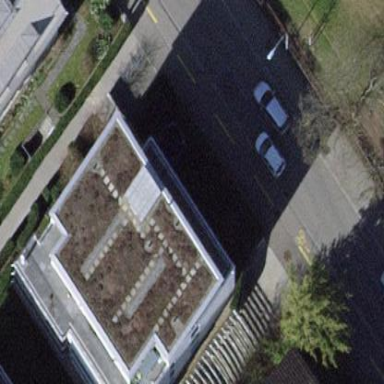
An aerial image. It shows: Balcony as part of building.